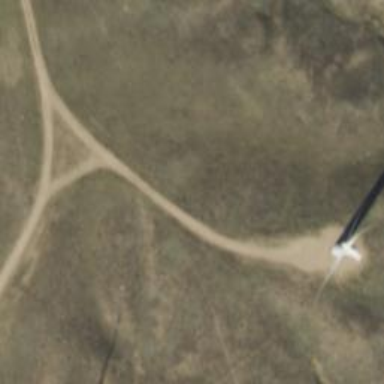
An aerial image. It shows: Road leading to wind farm area designated for service vehicles.